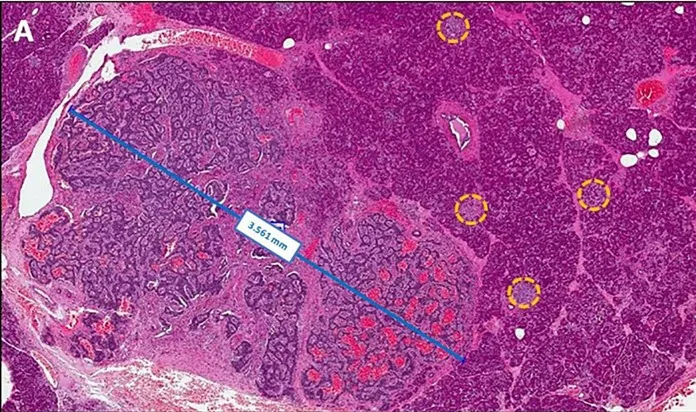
Representative histopathological images: neuroendocrine microtumor measuring 3.561 mm with several smaller clusters of neuroendocrine cells scattered within the macroscopically normal pancreas (yellow circles) (hematoxylin and eosin, x200 magnification).
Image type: pathology (h&e)